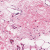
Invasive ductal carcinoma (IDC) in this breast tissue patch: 0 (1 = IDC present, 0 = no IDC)